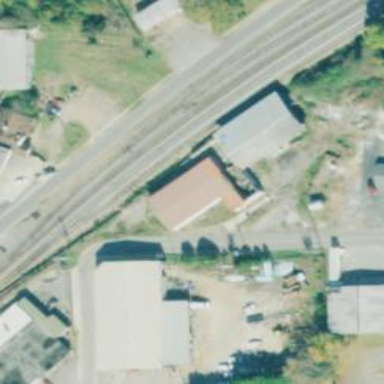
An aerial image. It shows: Railway siding with rails.